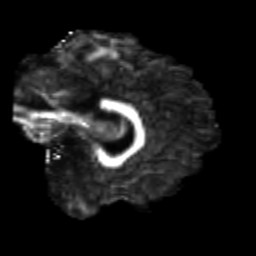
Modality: FA
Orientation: sagittal
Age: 26
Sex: male
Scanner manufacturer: siemens
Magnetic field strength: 3 T
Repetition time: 3.5 s
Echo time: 0.125 s